Question: As many might know, components in a JList are not interactable (you can't interact with them) and they are just like snapshots from the component's appearance. I'm working on a simple application and JList is what I want, except that the components in the list should be interactable.
So far I've created this, by implementing a simple AbstractListModel, and ListCellRenderer:

Each component in the JList is a JPanel, which as you can see contains other components like JProgressBar, JLable and JButton. The only problem is that the buttons (and all other components) are not interactable. How can I fix this ?
I don't want a single column JTable!
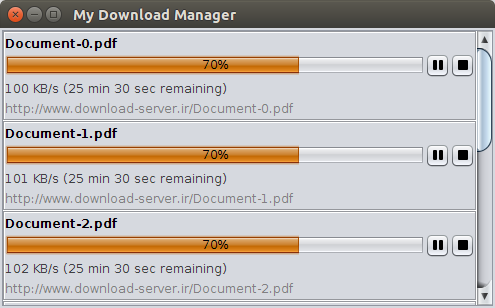
Answer: I think you answered it yourself, 'JList' is not editable, it was not designed to be and trying to retrofit it to be, is a LOT of hard work (and yes, I've actually tried).
You "could" use a 'MouseListener' on the 'JList', find the row that was clicked, translate the 'MouseEvent' to be within the context of the 'ListCellRenderer''s 'Component' and try and determine what was clicked ... but, again this is a lot of additional work which can more easily be achieved through other means...
Consider using a layout to generate a list of vertically aligned components instead, maybe 'VerticalLayout' from SwingX or 'BoxLayout' for example